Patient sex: M
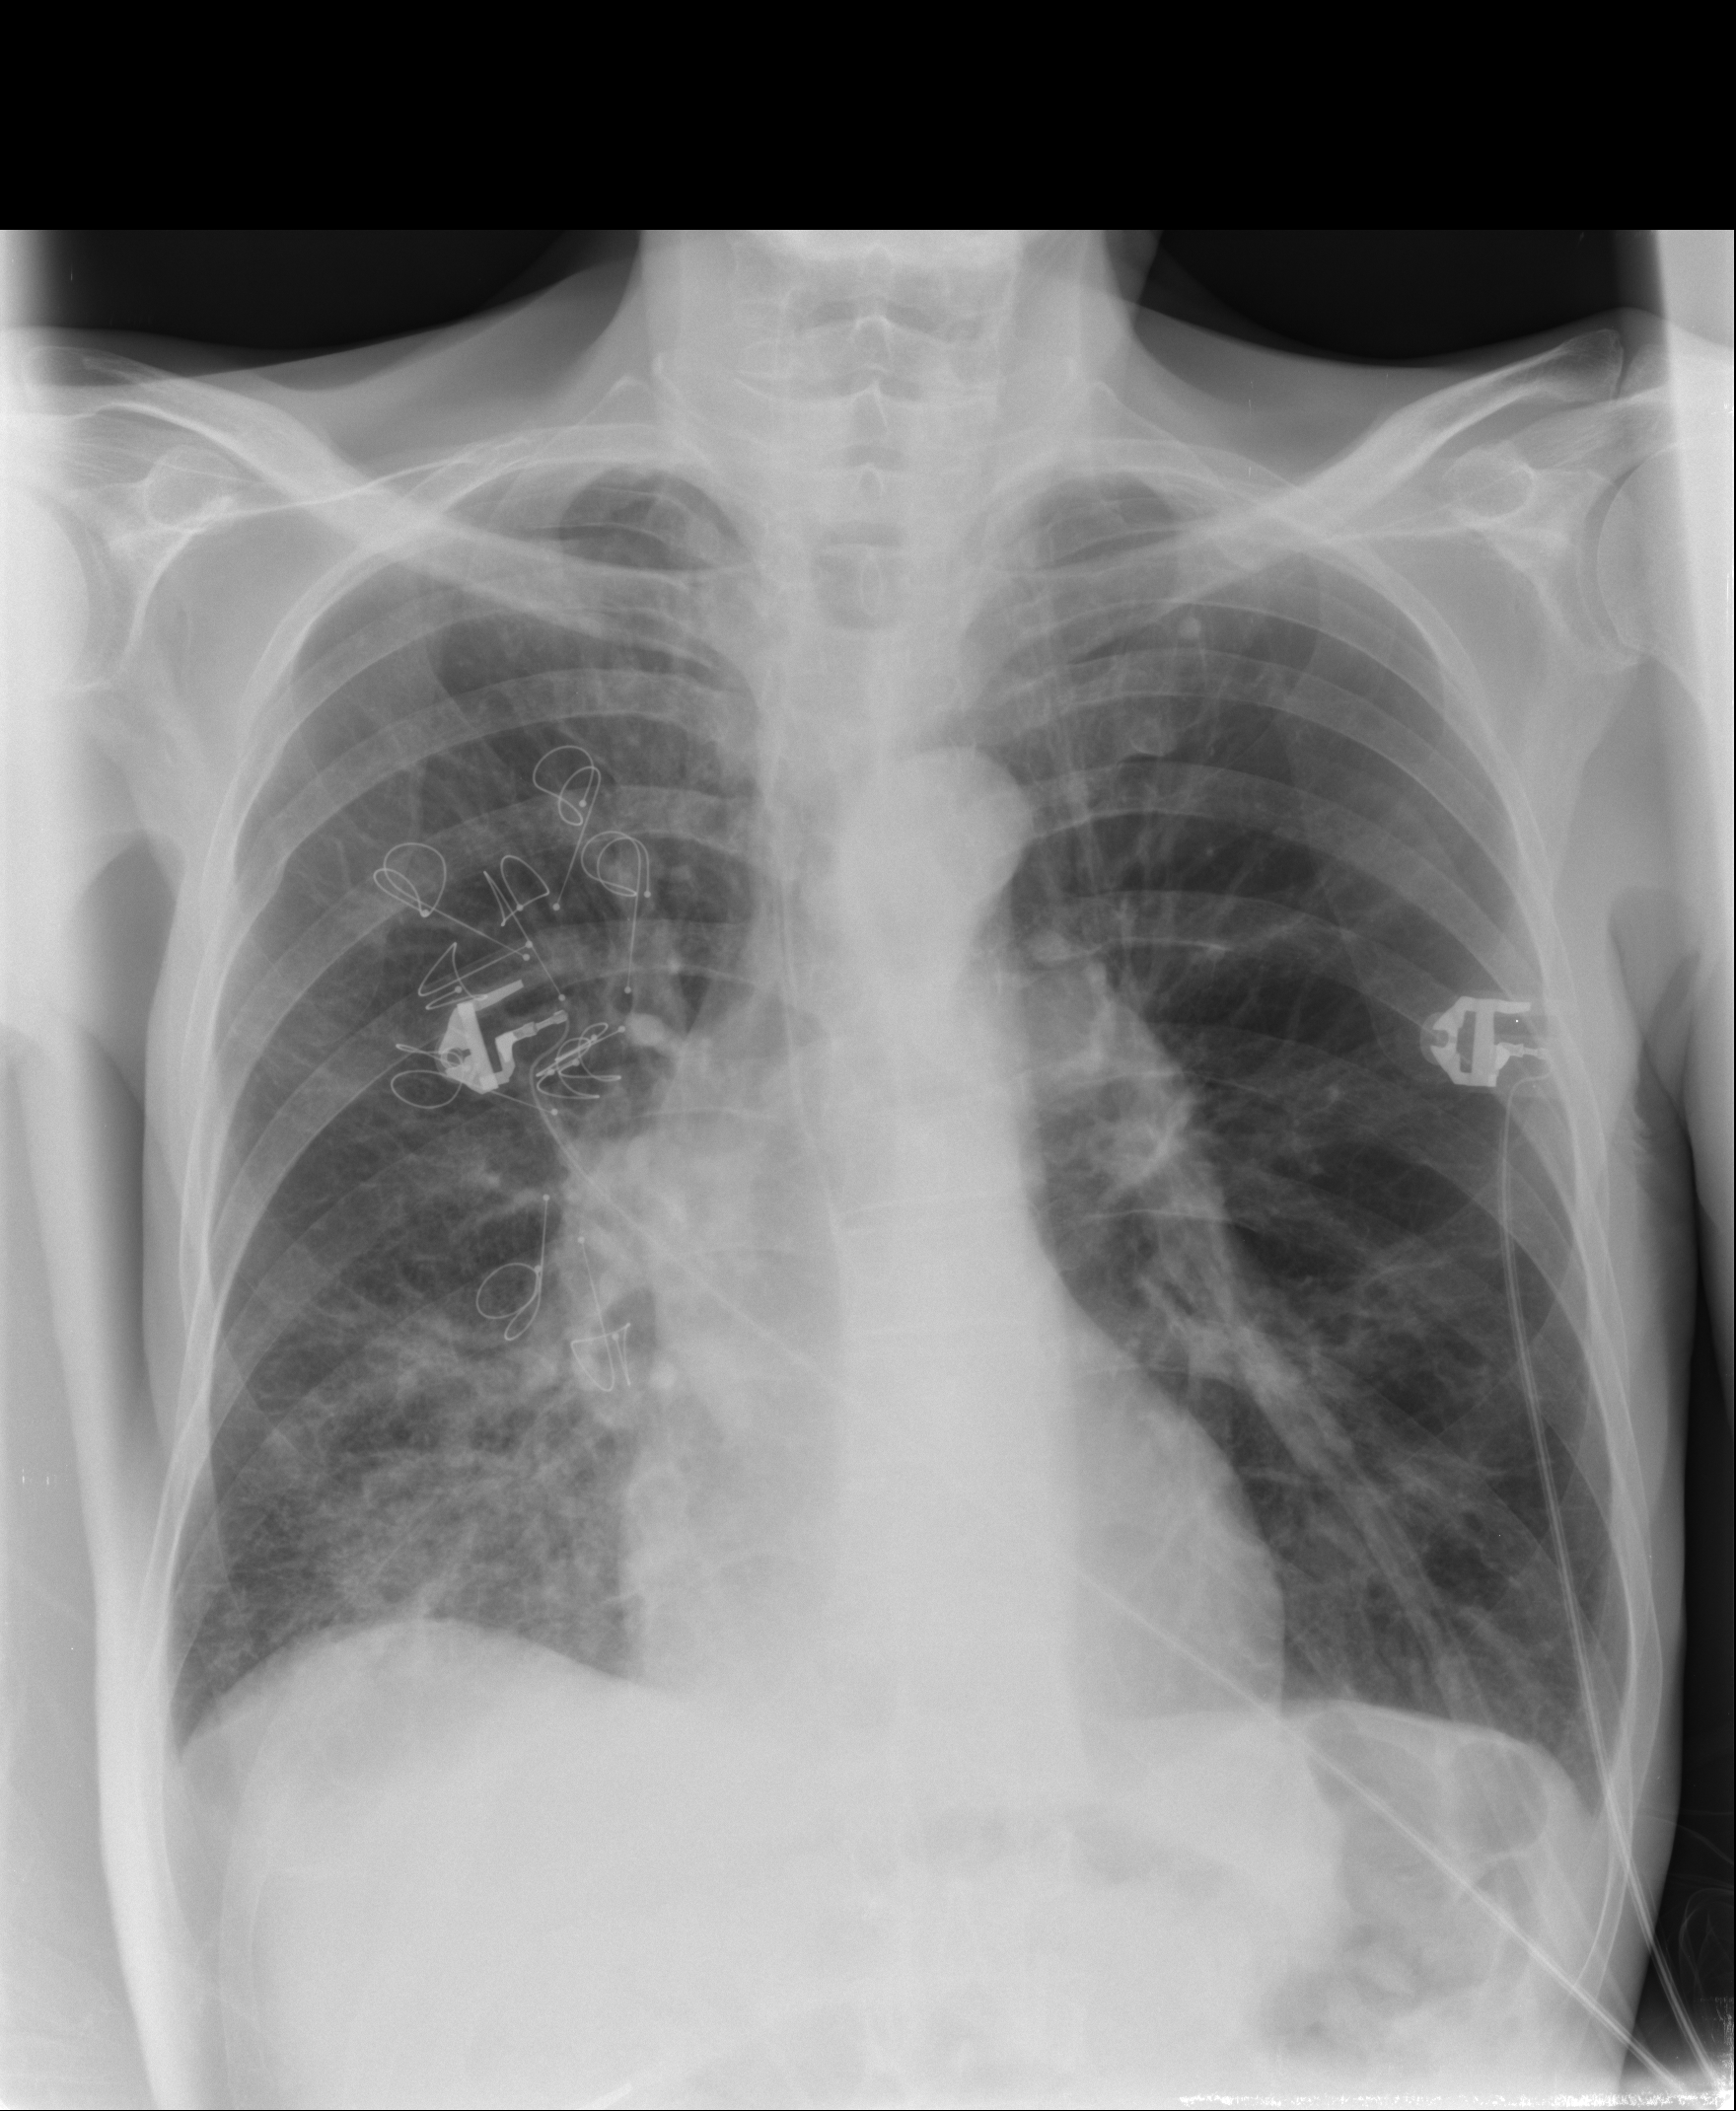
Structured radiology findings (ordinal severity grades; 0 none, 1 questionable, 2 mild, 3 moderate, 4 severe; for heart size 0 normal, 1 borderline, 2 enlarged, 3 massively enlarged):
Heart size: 0
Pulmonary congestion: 0
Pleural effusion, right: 0
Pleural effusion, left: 0
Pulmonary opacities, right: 2
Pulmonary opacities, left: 0
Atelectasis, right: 2
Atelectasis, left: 0